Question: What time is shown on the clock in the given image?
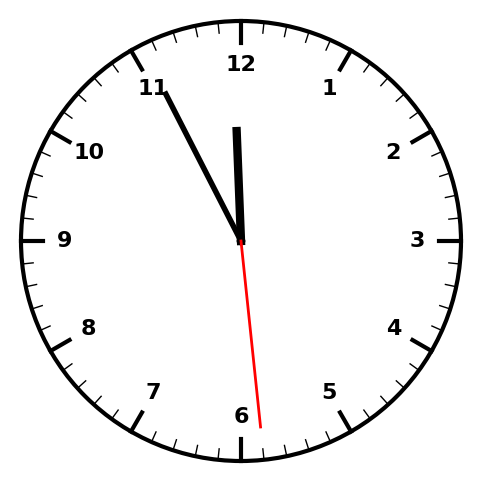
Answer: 11:55:29